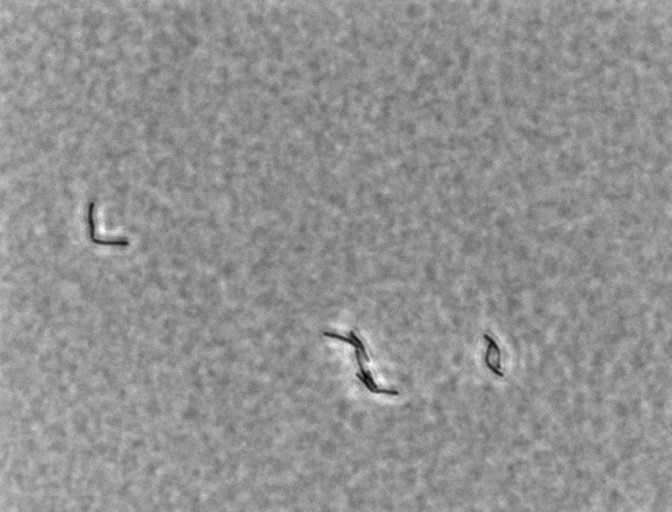
Bacillus coagulans